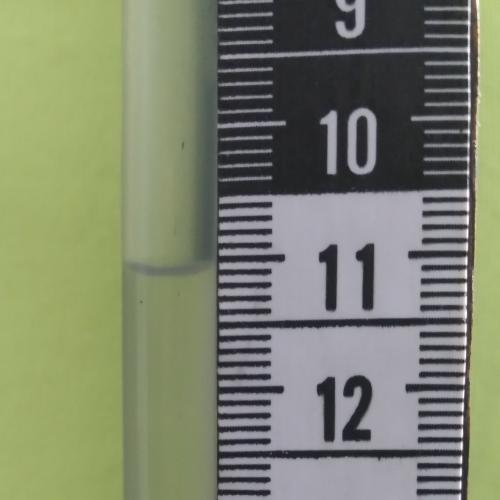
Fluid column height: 11.1 cm